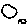
Label: circle